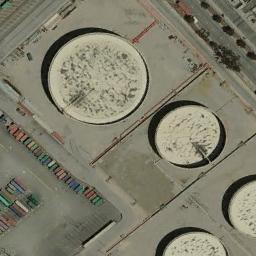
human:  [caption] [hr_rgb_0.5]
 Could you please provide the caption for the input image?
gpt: Many cars are near the storage tanks .

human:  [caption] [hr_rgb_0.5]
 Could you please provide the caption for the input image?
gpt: There are five storage tanks on the side of the white house .

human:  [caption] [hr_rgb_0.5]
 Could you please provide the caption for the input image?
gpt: There are four white storage tanks on the bare land .

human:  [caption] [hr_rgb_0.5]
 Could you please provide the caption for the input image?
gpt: There are several neatly arranged large storage tanks and many cars in the factory .

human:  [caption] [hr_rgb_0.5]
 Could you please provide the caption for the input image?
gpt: There are several storage tanks and many containers .